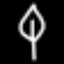
Label: leaf